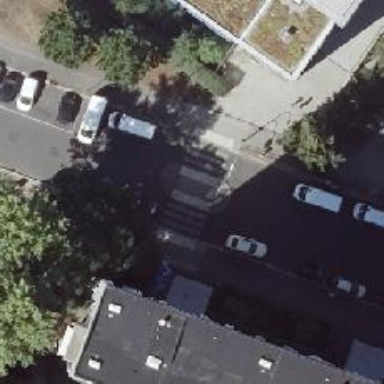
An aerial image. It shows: Marked zebra crossing with island.